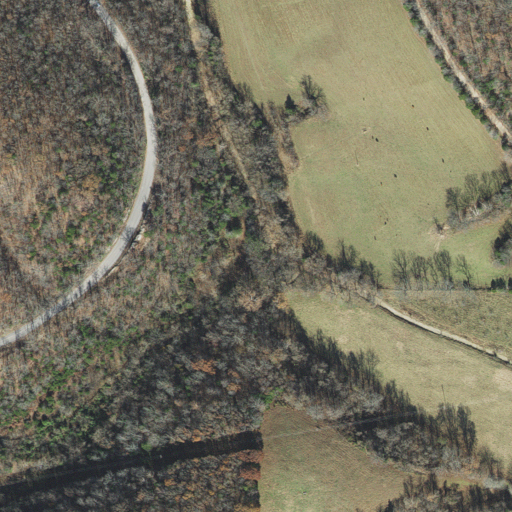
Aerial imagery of valley in Arkansas named Pea Vine Hollow containing deciduous forest, pasture, open development, mixed forest, and grassland